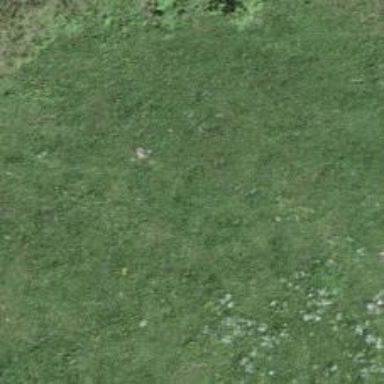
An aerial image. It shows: Grass track with grade5 tracktype.